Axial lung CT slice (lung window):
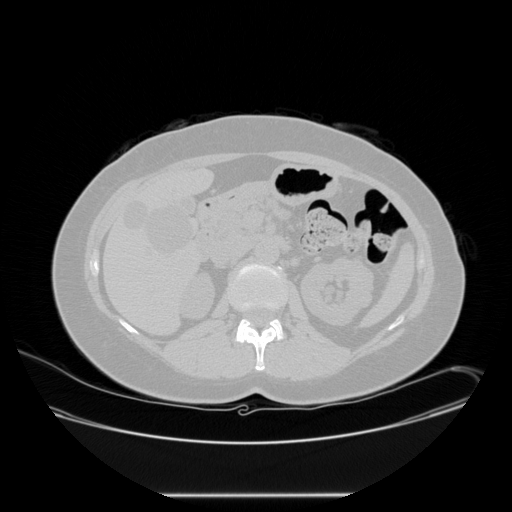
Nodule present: no